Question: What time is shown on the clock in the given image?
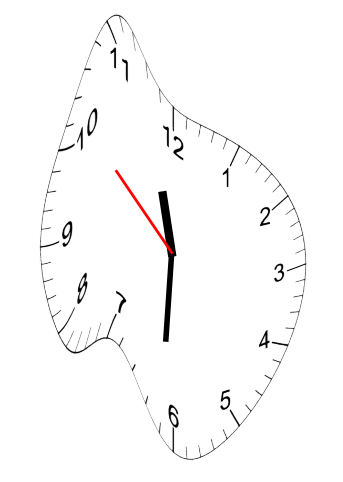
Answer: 11:30:52